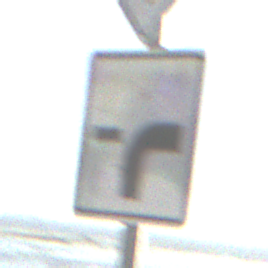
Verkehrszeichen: VerlaufVorfahrtsstrasse9
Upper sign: Vorfahrtsstrasse
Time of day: MorningAfternoon
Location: Outdoor (Suburban)
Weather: PartlyCloudy
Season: NotSpecified
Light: Natural